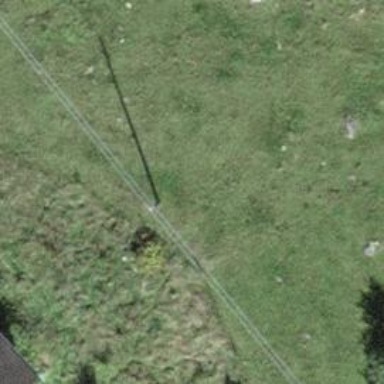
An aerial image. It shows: Utility pole as the man-made structure.